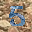
Label: 5